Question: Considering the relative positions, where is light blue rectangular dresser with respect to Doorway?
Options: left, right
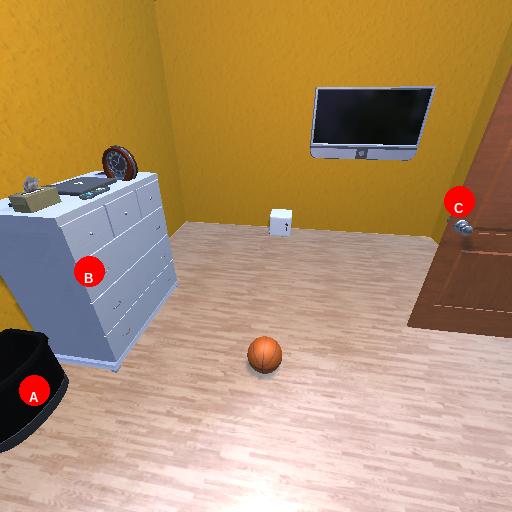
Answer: left